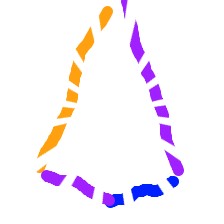
Shape: kite